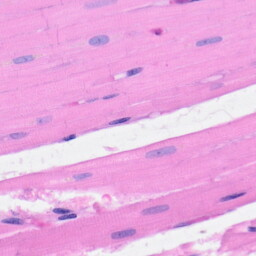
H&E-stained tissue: Heart